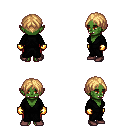
a pixel art fantasy rpg character, female body template, orc, green skin, gray robe, red pants, light blonde parted hairstyle, gold gloves, maroon shoes, four views (front, back, left, right), 2x2 character sprite sheet, small pixel art, hard edges, no anti-aliasing